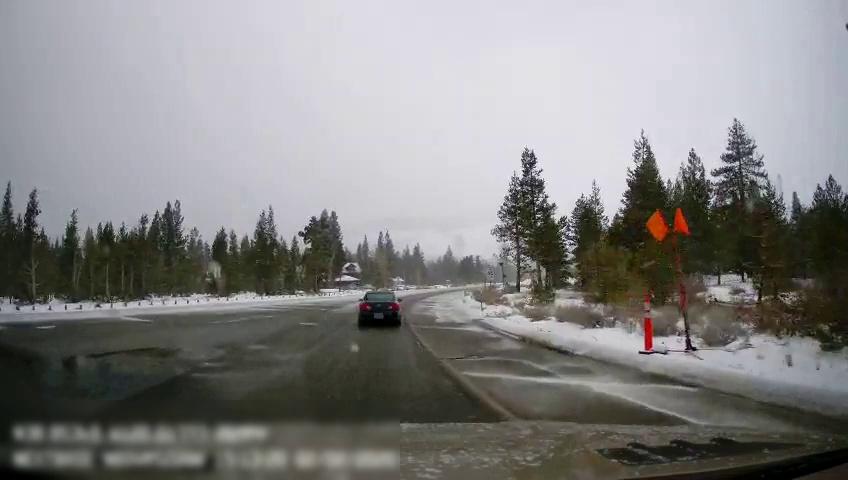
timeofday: Day
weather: Snowy
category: Drivable Space
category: Vehicles | Car